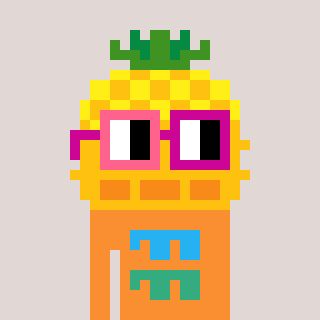
a pixel art character with square pink and red glasses, a pineapple-shaped head and a orange-colored body on a warm background